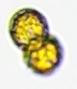
Label: Margalefidinium